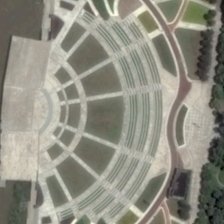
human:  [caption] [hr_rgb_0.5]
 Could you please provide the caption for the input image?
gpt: some green trees are near a semi-circle shaped square .

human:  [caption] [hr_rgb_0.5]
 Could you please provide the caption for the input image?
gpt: many vehicles on the road in the the stream never stops flowing .

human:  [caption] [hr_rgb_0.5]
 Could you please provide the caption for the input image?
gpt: some green trees are near a semi-circle shaped square .

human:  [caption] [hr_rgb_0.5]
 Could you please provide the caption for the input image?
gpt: the square surrounded by trees is divided into many parts .

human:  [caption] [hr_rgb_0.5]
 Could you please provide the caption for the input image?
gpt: the square surrounded by trees is divided into many parts .